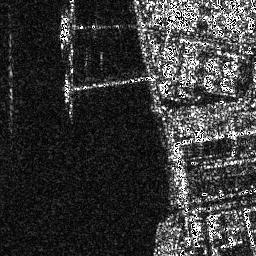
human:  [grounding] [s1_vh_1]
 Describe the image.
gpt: In the satellite image, there is  <ref>1 small ship </ref> <box>[[22, 5, 26, 18, 0]]</box> located at top left,  <ref>1 small ship </ref> <box>[[23, 28, 26, 39, 0]]</box> located at left.